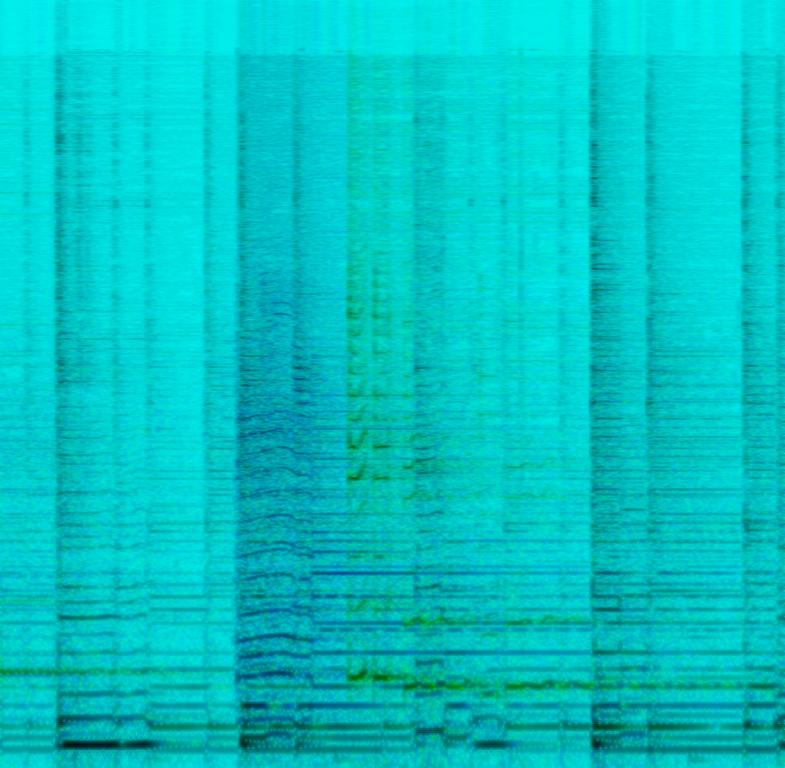
This music is instrumental. The tempo is slow with an acoustic guitar harmony, loud electric guitar feedback and fiddle. The music is intense, rugged, vivid, melancholic, pensive, raw, powerful, emphatic and strong. This music is classic Blues Country Music.